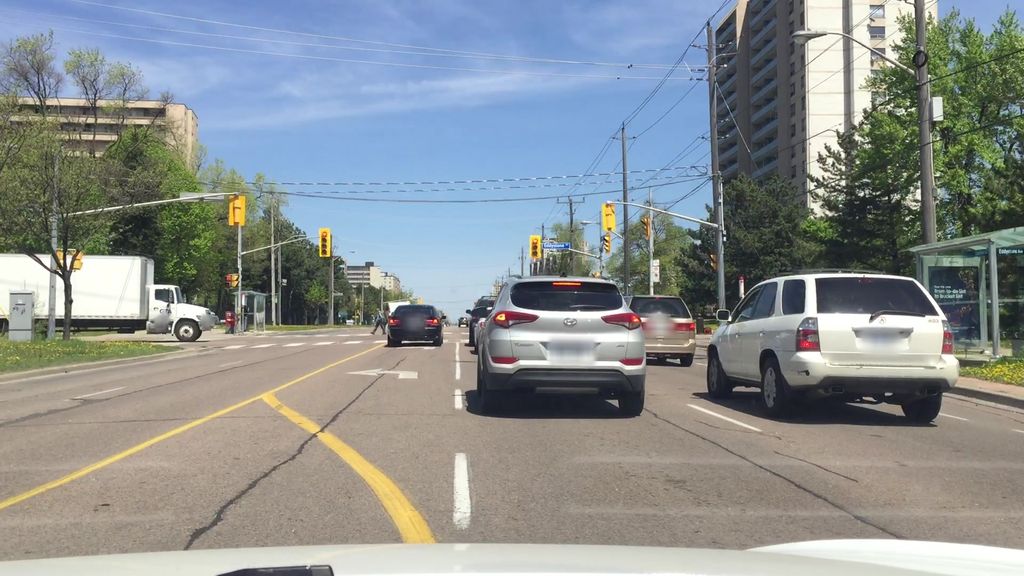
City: toronto